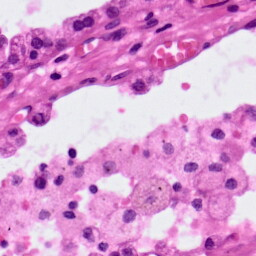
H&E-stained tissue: Lung